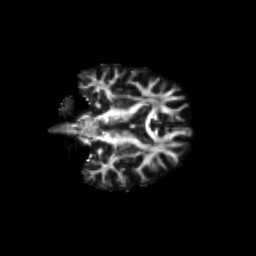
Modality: FA
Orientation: coronal
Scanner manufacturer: siemens
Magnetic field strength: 3 T
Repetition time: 9.2 s
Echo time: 0.084 s